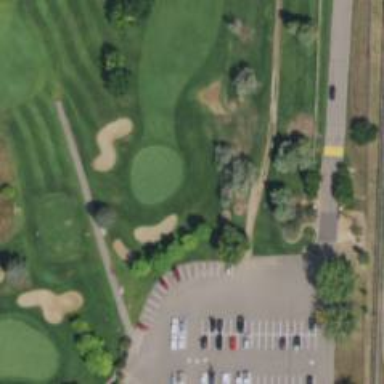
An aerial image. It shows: View of golf hole.